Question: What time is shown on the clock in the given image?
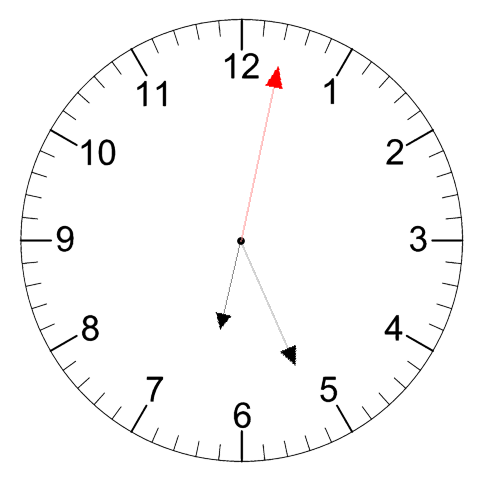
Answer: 06:26:02